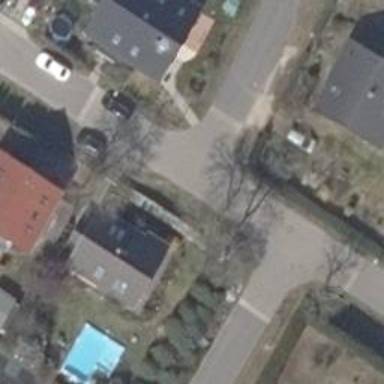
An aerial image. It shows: Residential road.